Chest X-ray:
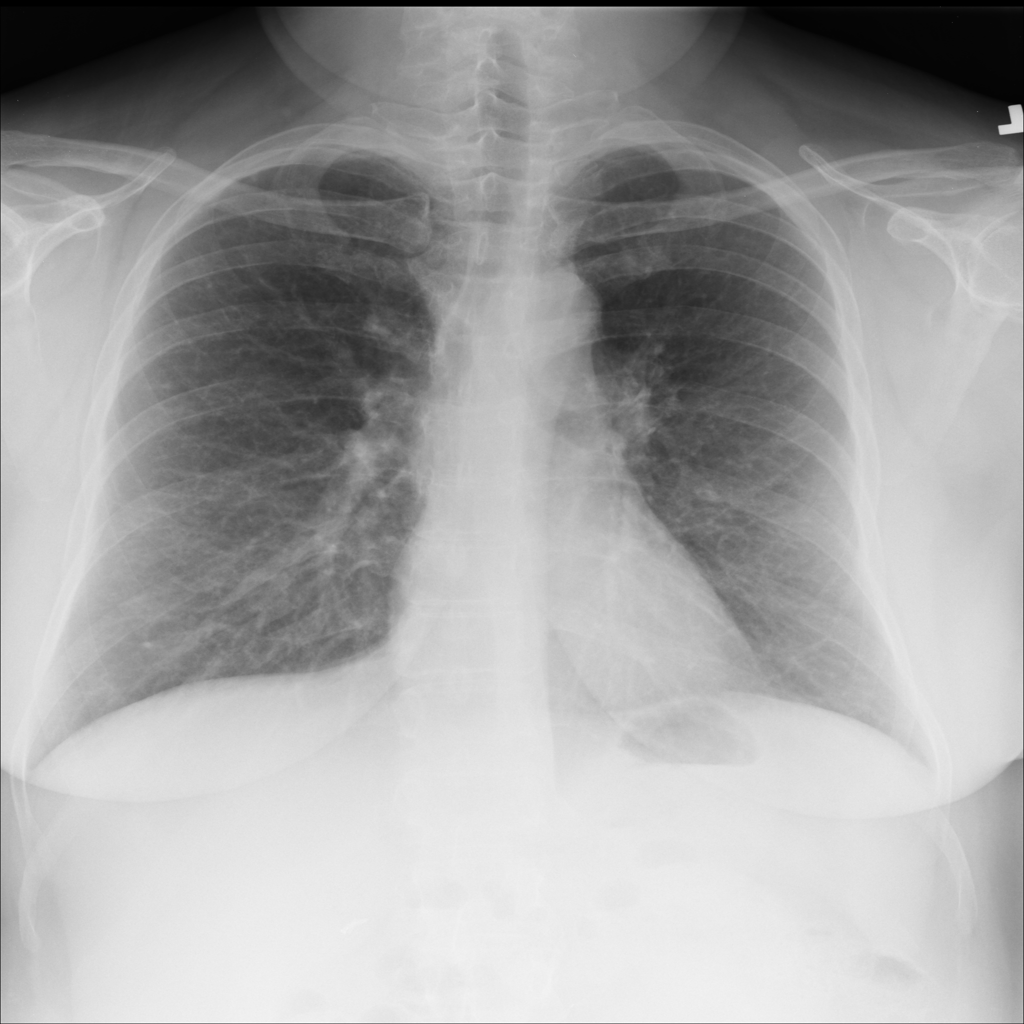
No abnormal finding: yes